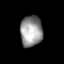
Tissue: skin
Cell type: Fibroblasts
Senescence score: 0.787
Nuclear area (px): 667
Mean DAPI intensity: 150.331